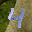
Label: 4